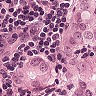
Metastatic tissue present: yes